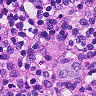
Metastatic tissue present: no